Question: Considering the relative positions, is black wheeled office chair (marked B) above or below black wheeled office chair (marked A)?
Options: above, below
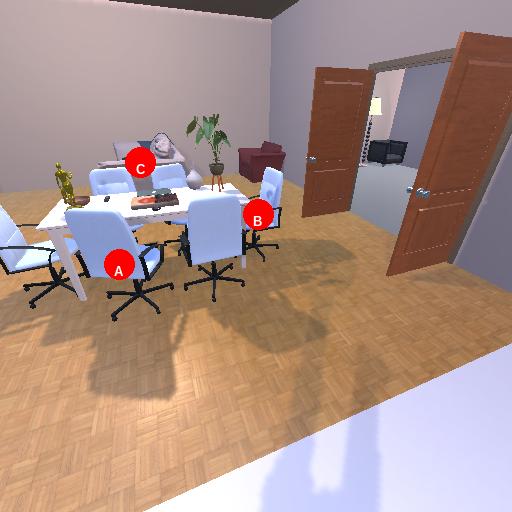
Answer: above